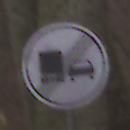
Verkehrszeichen: EndeUeberholverbotKraftfahrzeuge
Umgebung: Outdoor, Nature
Tageszeit: Midday
Wetter: Overcast
Licht: Natural
Jahreszeit: Autumn
Kontrast: LowContrast